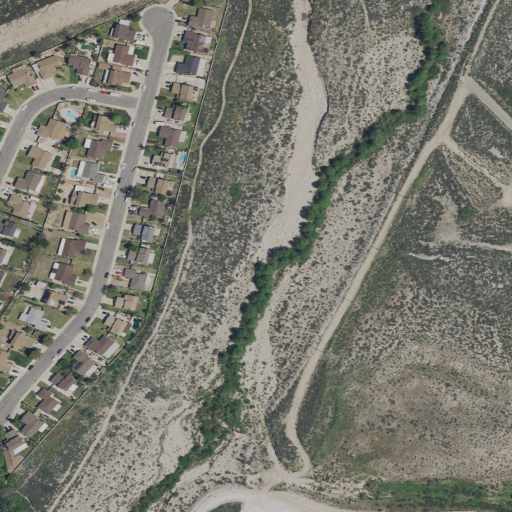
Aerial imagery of valley in California named Devil Canyon containing low intensity development, open development, medium intensity development, shrub, and grassland